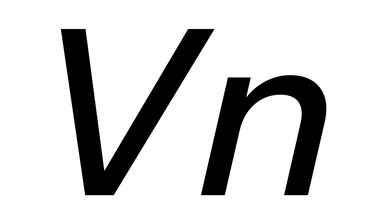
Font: InstrumentSans-Italic_Medium_Italic